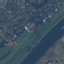
Label: River